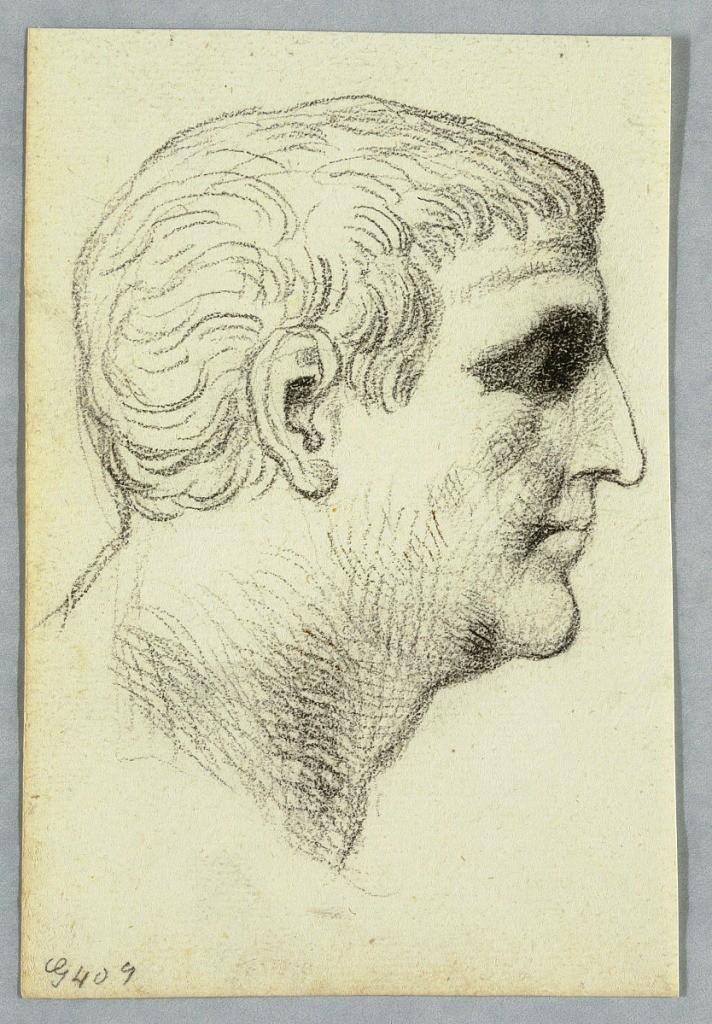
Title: Drawing
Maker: Felice Giani, Italian, 1758–1823
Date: About 1820
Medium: Black chalk on heavy laid paper
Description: Shown in profile turned toward right.